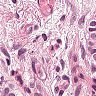
Metastatic tissue present: yes